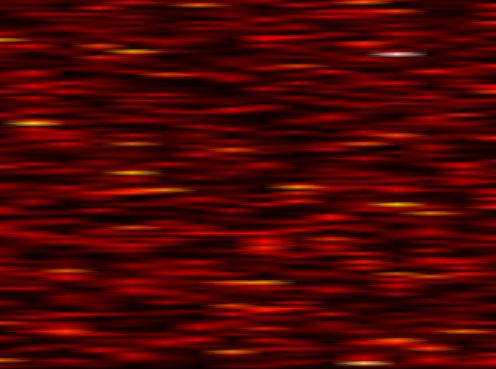
Label: FOFDM